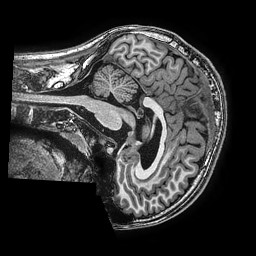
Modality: T1w
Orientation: sagittal
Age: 15
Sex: male
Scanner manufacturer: ge
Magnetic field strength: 3 T
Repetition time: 0.0077 s
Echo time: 0.003436 s